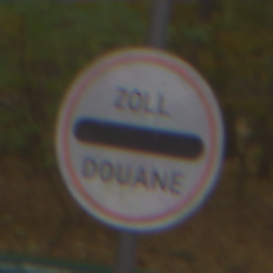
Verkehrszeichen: Zollstelle
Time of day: Midday
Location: Outdoor (Nature)
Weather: Overcast
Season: NotSpecified
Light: Natural